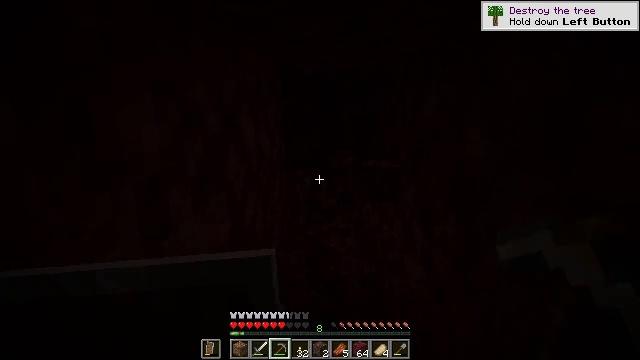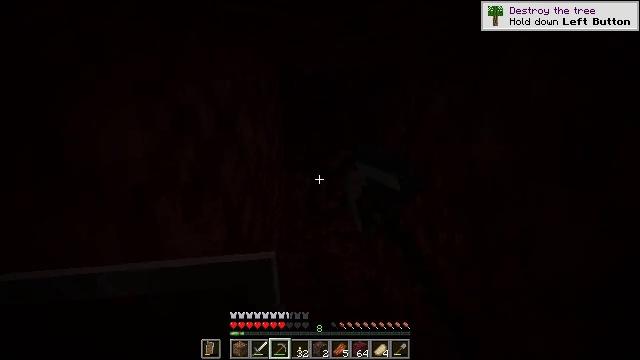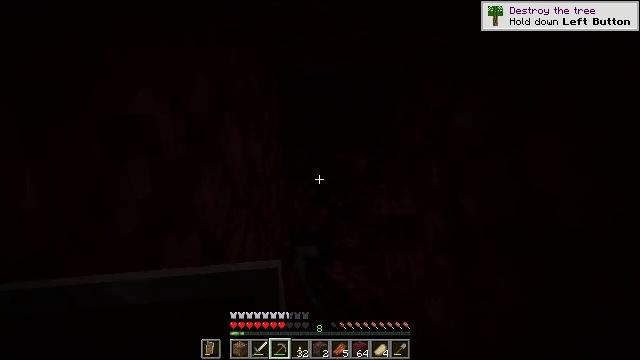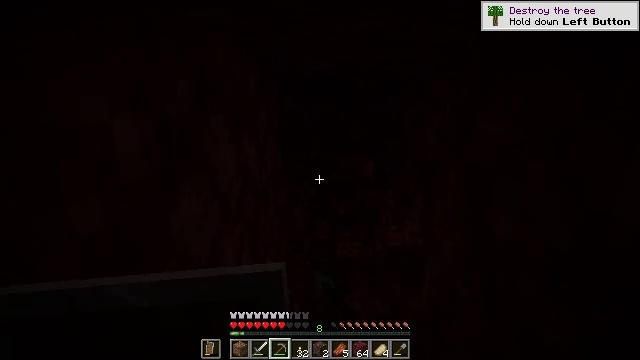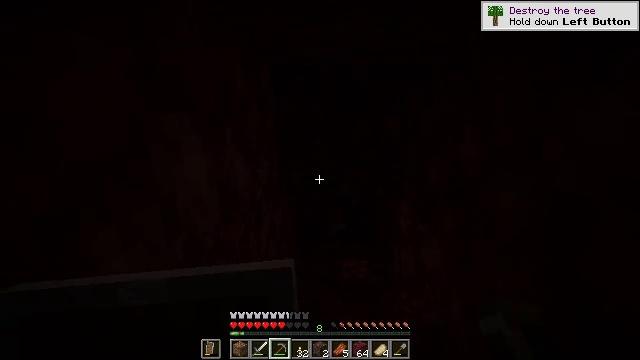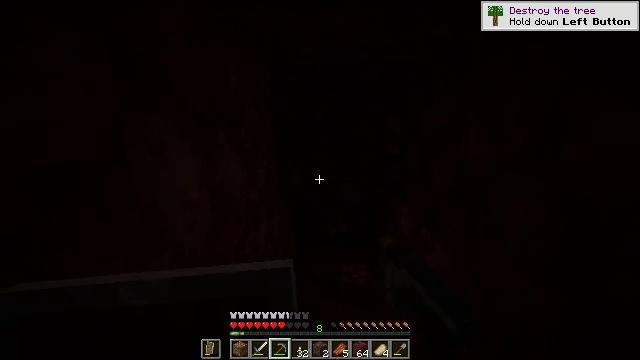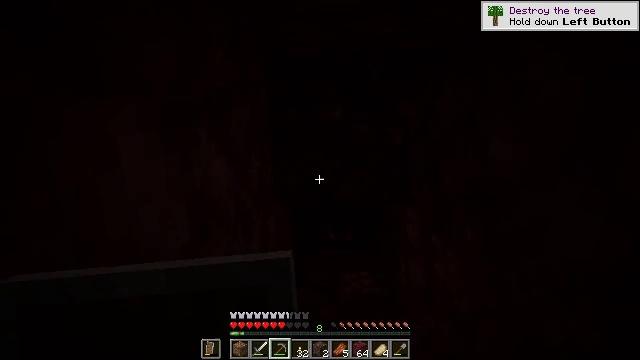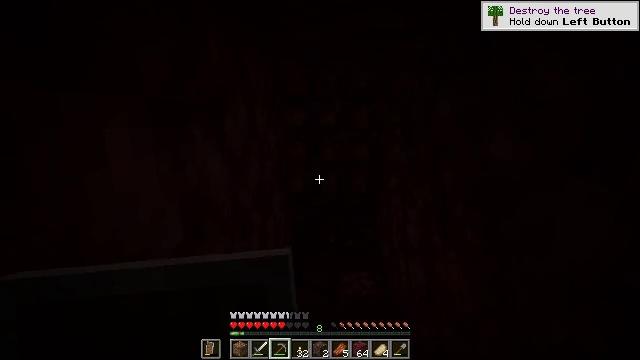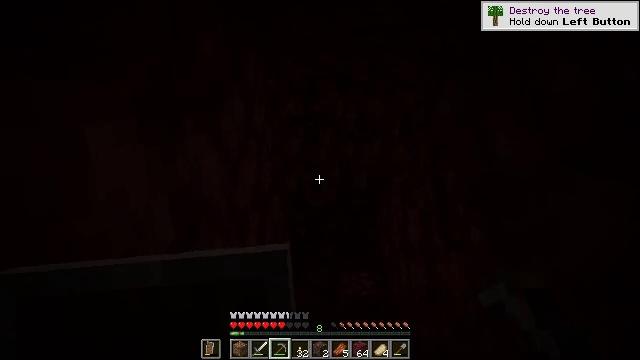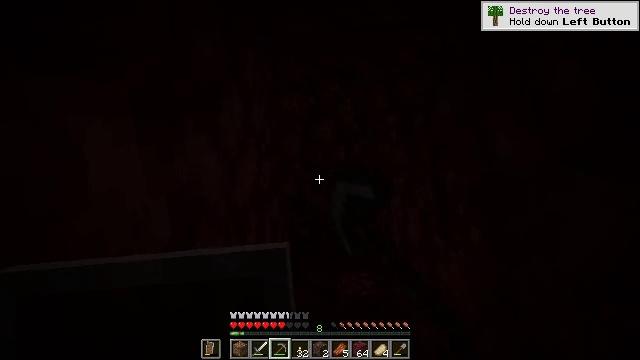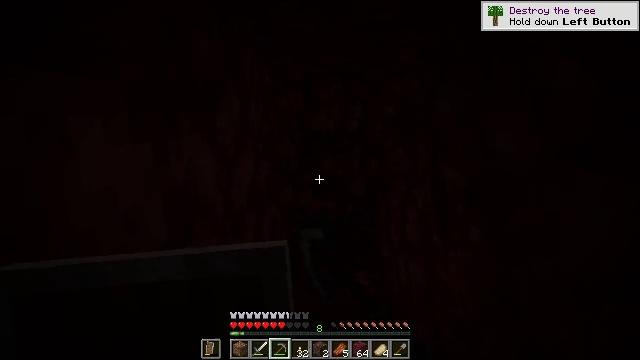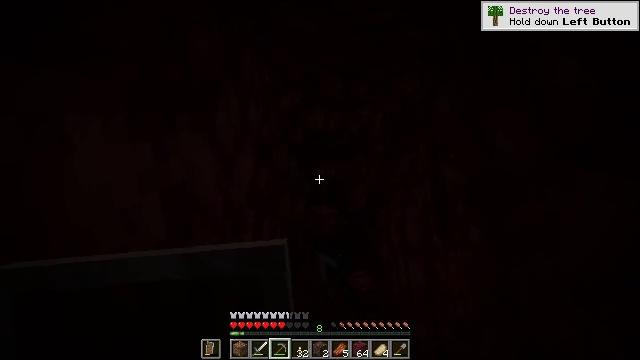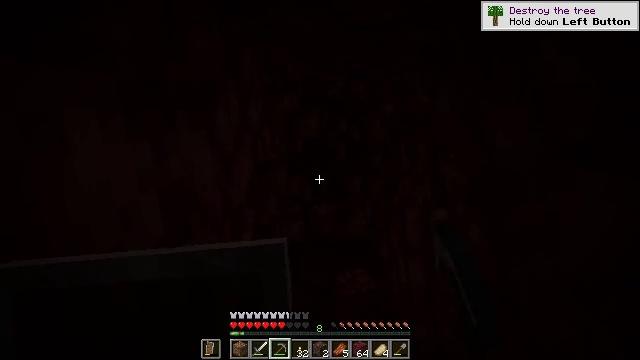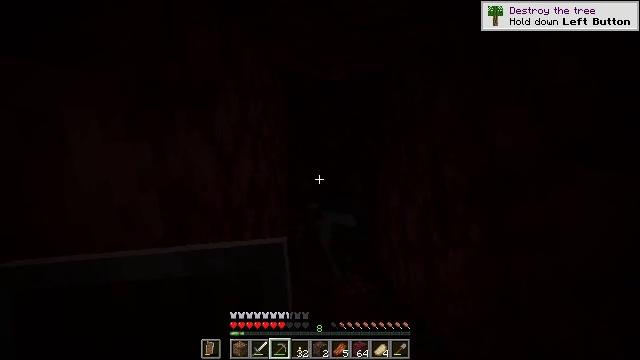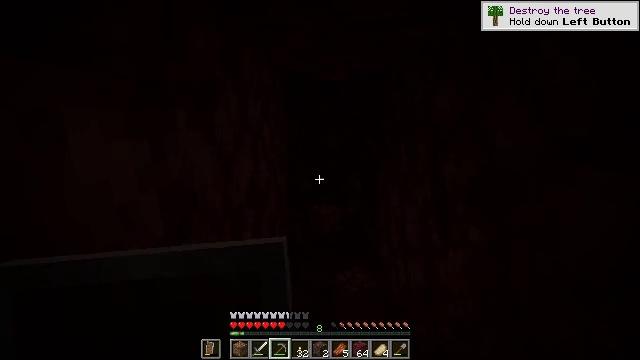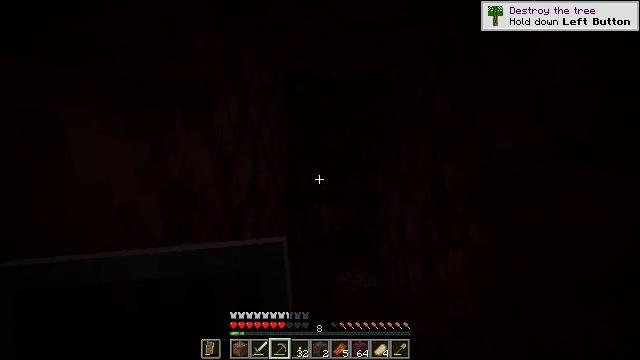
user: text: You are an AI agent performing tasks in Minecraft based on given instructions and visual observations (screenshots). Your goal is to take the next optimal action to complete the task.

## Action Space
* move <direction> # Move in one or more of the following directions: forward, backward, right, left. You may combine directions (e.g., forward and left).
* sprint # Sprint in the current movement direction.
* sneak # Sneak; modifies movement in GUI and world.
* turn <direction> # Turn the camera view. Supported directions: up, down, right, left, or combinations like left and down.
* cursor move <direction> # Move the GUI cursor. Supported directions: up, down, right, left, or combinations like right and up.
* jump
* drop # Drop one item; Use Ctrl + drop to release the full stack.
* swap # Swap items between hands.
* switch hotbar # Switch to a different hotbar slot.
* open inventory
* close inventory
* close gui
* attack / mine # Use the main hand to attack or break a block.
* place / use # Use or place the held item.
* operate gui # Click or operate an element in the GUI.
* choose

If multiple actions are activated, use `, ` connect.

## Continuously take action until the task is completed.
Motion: motion action
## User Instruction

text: Gather netherrack as a building material.
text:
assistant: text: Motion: move forward, attack / mine
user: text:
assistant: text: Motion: move forward, attack / mine
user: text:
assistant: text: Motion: move forward, attack / mine
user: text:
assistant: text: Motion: move forward, attack / mine
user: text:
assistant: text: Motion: attack / mine
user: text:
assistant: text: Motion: attack / mine
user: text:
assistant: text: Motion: attack / mine
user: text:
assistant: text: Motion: attack / mine
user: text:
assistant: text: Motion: attack / mine
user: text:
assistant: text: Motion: attack / mine
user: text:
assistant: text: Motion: attack / mine
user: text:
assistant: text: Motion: attack / mine
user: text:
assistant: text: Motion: attack / mine
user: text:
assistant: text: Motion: attack / mine
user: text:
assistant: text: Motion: attack / mine
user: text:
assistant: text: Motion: move forward, attack / mine
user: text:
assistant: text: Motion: move forward, attack / mine
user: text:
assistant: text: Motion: move forward, attack / mine
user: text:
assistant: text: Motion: move forward, attack / mine
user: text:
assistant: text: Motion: move forward, attack / mine
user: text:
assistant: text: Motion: move forward, attack / mine
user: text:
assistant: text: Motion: move forward, attack / mine
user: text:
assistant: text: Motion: attack / mine
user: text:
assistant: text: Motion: attack / mine
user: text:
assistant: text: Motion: attack / mine
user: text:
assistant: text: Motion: attack / mine
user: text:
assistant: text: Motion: attack / mine
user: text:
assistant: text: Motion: attack / mine
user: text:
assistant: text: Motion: attack / mine
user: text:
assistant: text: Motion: attack / mine